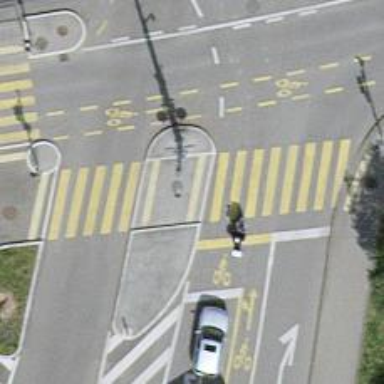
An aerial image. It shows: Asphalt footway on traffic island.